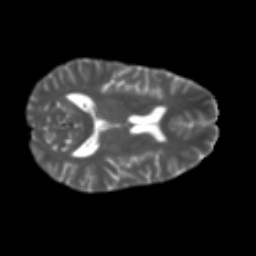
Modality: T2w
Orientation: axial
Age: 55
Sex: female
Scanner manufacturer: ge
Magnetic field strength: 3 T
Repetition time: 7.8 s
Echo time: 0.0606 s